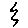
Label: zigzag